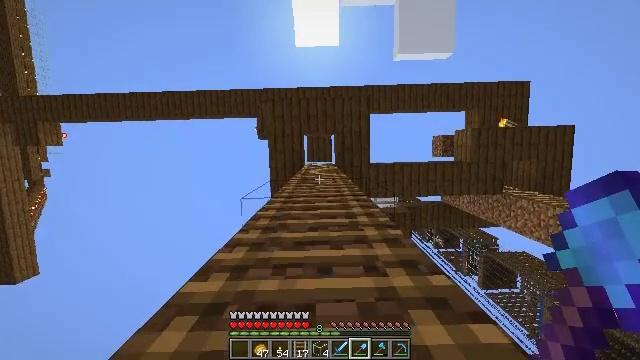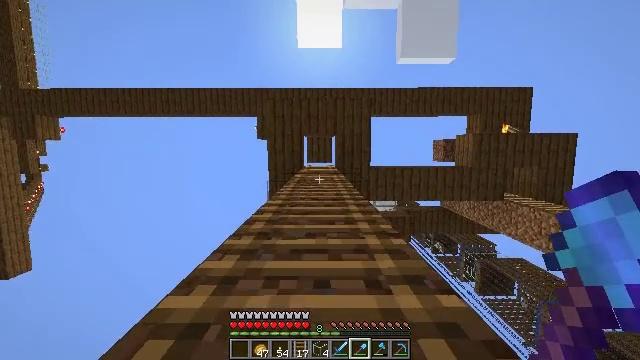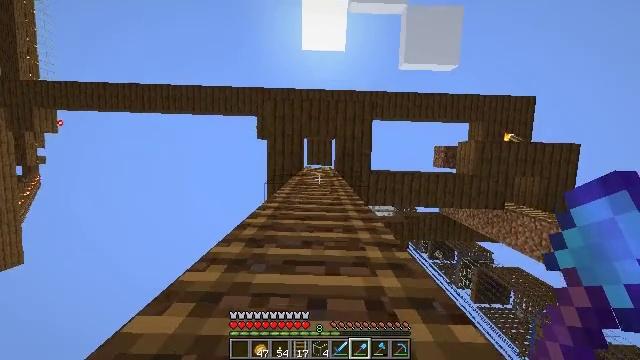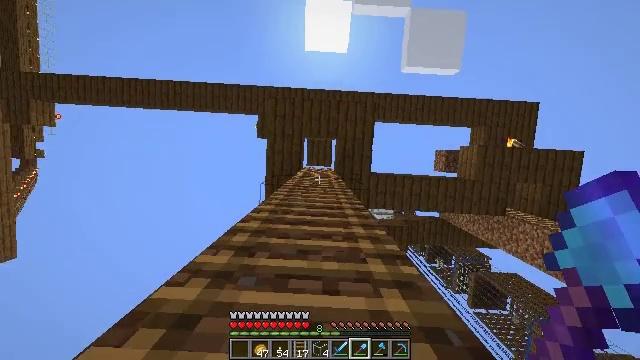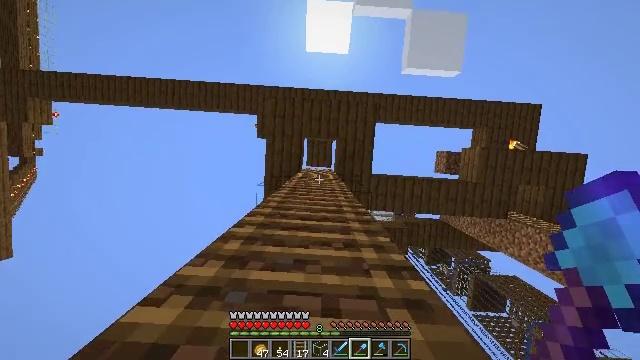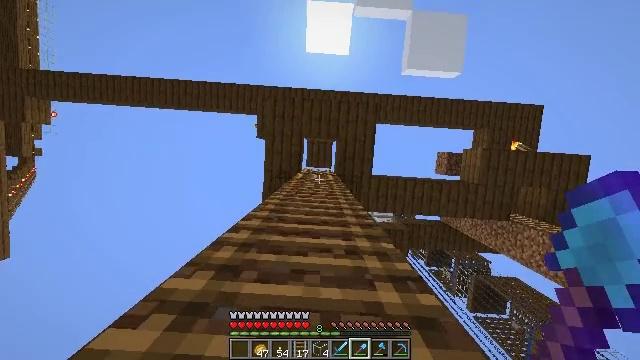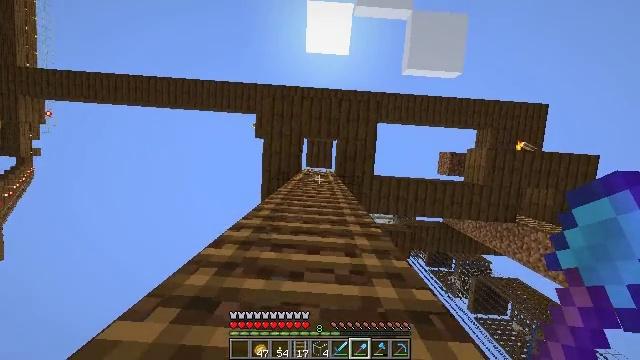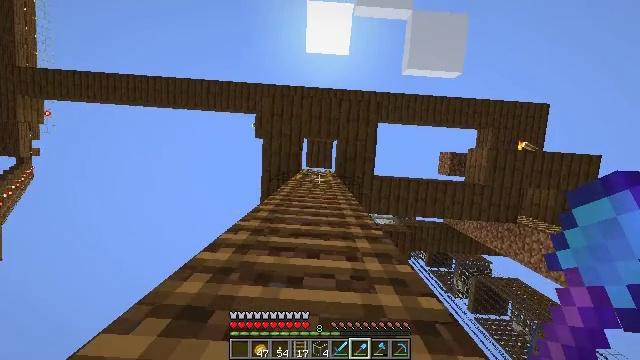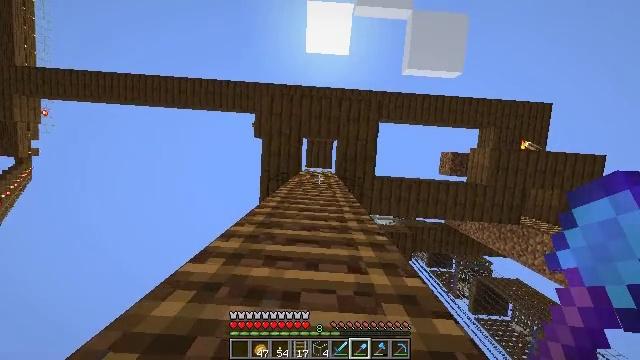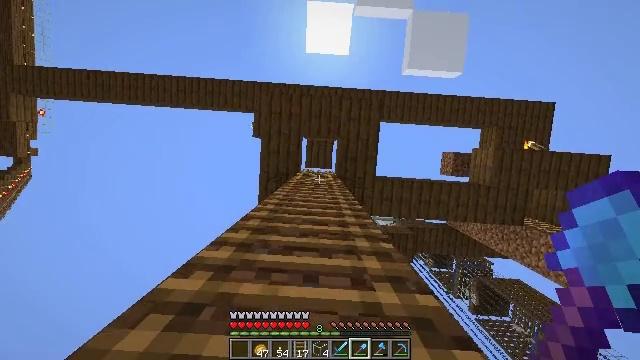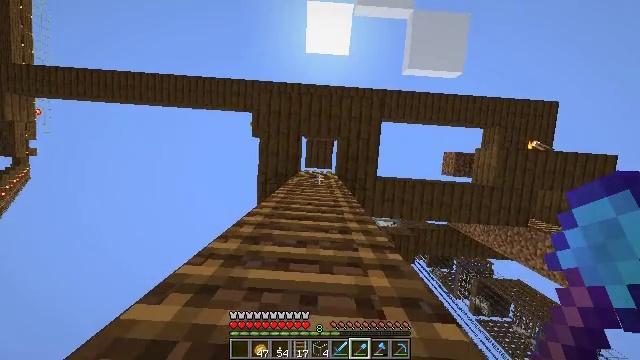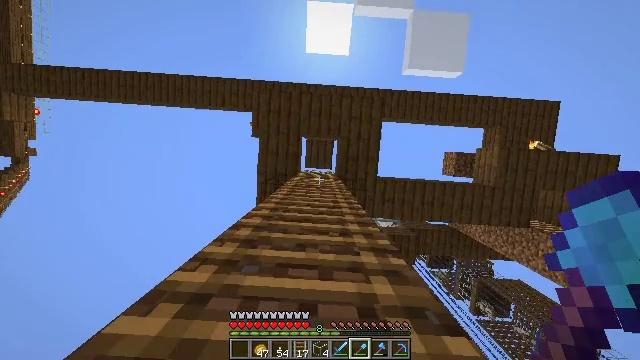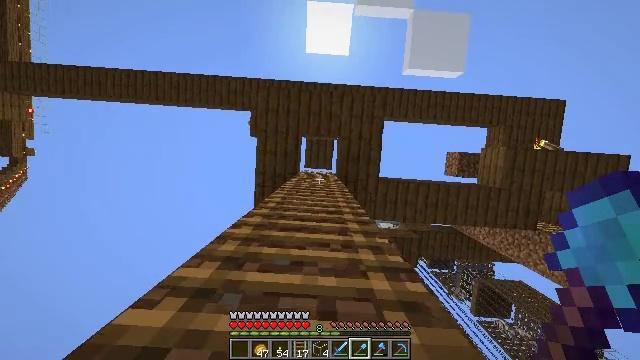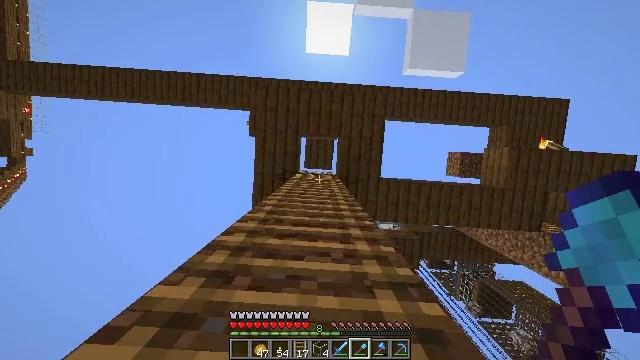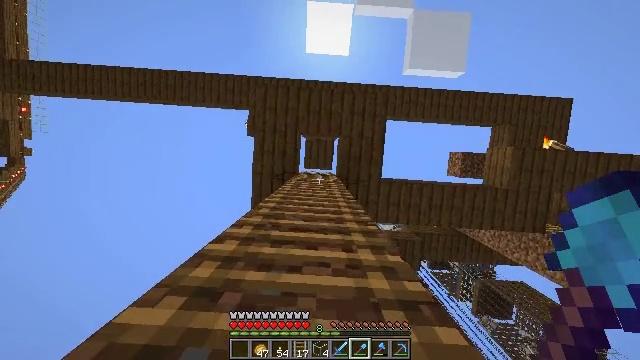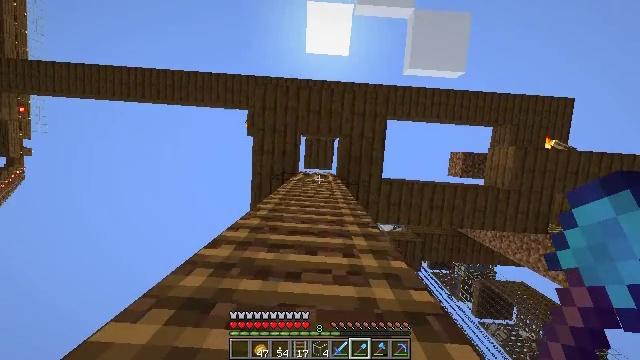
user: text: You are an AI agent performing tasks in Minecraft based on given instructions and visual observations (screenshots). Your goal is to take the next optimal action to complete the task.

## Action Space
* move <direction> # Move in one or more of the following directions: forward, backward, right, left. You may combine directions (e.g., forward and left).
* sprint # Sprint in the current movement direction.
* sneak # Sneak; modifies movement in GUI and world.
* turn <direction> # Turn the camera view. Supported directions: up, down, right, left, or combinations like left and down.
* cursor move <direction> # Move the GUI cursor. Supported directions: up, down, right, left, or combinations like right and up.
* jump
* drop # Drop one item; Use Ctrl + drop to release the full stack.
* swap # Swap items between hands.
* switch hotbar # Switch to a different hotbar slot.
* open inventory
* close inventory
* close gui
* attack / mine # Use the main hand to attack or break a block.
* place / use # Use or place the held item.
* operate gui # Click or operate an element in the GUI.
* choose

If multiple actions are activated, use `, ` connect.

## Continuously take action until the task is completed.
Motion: motion action
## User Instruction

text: Remove a spruce sign from the inventory.
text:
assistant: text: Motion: move forward, turn right, jump
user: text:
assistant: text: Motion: move forward, turn right, jump
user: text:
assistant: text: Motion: move forward, turn right, jump
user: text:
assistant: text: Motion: move forward, sprint, jump
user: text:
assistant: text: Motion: move forward, sprint, jump
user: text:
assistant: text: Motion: move forward, jump
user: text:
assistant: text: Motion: move forward, jump
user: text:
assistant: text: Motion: move forward, jump
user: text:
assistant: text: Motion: move forward, sprint, jump
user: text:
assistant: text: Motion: move forward, sprint, jump
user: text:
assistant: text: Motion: move forward, sprint, jump
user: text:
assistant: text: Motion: move forward, jump
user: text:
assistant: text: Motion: move forward, jump
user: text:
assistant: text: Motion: move forward, jump
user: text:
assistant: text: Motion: move forward, jump
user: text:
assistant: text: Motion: move forward, sprint, jump
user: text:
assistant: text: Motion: move forward, sprint, jump
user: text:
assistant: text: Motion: move forward, sprint, jump
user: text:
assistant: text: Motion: move forward, jump
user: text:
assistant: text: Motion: move forward, jump
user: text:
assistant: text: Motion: move forward, jump
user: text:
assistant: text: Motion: move forward, sprint, jump
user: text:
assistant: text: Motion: move forward, sprint, jump
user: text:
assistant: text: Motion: move forward, sprint, jump
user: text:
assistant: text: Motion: move forward, jump
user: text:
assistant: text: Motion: move forward, jump
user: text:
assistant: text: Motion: move forward, jump
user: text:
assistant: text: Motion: move forward, sprint, jump
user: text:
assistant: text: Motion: move forward, sprint, turn left, jump
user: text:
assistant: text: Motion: move forward, sprint, turn left, jump